Question: I'm getting quite weird behavior with ClearType whenever I use AeroGlass in my WPF applications. I have found out that the following line sets my font rendering back to grey-scale:
'''
mainWindowSrc.CompositionTarget.BackgroundColor = Colors.Transparent;
'''
To get it back to work with AeroGlass I must set these .NET 4.0 properties to every control containing text:
'RenderOptions.ClearTypeHint="Enabled" TextOptions.TextFormattingMode="Display" TextOptions.TextRenderingMode="ClearType"'
Then it looks like this:

Is there a way to achive the same effect without setting these properties to every control on the window?
Thanks.
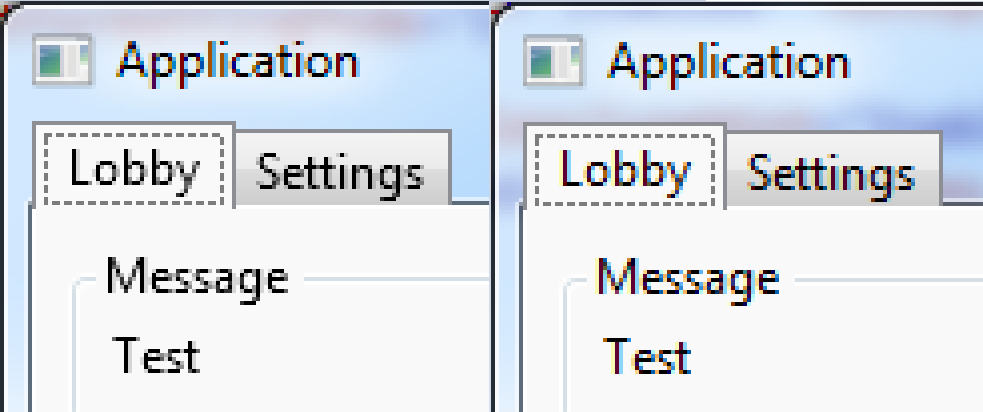
Answer: You could set this globally in the MainWindows constuctor.
Something like this:
'''
RenderOptions.ClearTypeHintProperty.OverrideMetadata(typeof(FrameworkElement), new FrameworkPropertyMetadata { DefaultValue = ClearTypeHint.Enabled });
TextOptions.TextFormattingModeProperty.OverrideMetadata(typeof(FrameworkElement), new FrameworkPropertyMetadata { DefaultValue = TextFormattingMode.Display });
'''